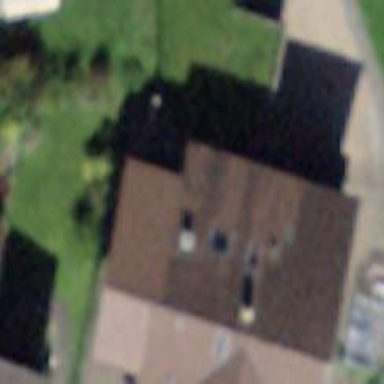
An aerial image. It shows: View of roof of building.